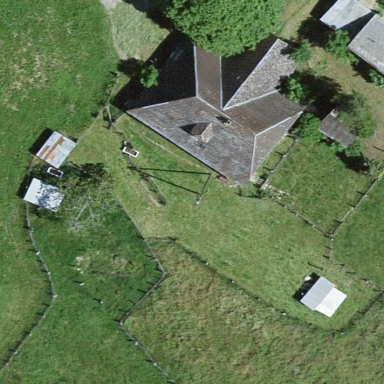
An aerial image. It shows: Farm building.